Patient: sex M, age 53
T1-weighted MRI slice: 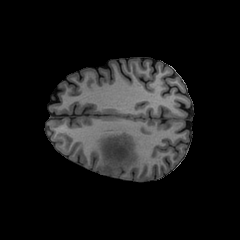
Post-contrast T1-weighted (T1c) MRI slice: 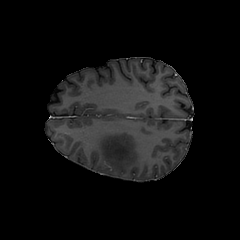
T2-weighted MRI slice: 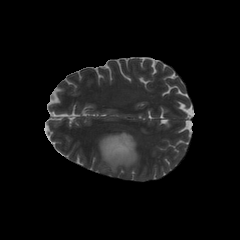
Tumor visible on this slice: yes
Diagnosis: Astrocytoma, IDH-mutant
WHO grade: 4